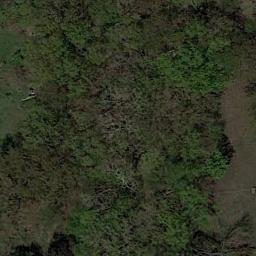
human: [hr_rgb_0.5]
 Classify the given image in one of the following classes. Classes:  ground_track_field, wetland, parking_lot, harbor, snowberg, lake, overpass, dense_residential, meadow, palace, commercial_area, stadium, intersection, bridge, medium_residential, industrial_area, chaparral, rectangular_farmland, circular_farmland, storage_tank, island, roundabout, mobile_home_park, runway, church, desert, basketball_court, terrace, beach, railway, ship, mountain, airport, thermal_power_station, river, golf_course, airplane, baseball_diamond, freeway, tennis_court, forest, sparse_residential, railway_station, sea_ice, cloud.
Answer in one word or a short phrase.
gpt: forest